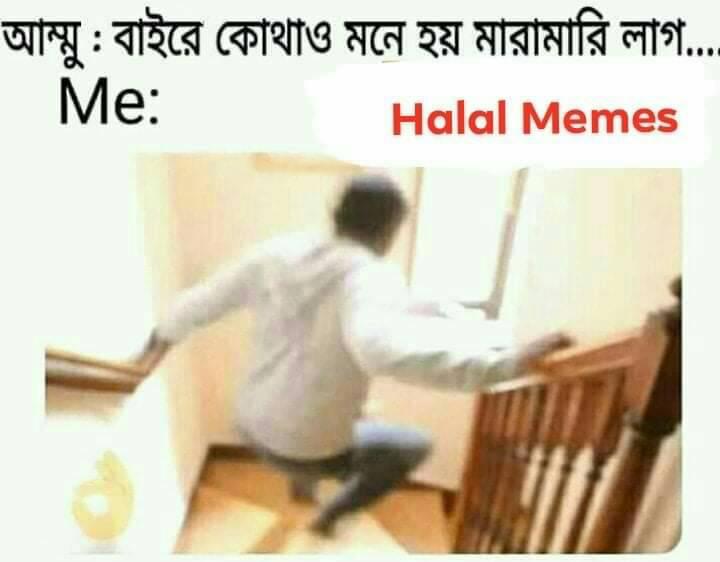
Caption: আম্মুঃ বাইরে কোথাও মনে হয় মারামারি লাগ.........   Me:   Halal Memes
Label: non-hate